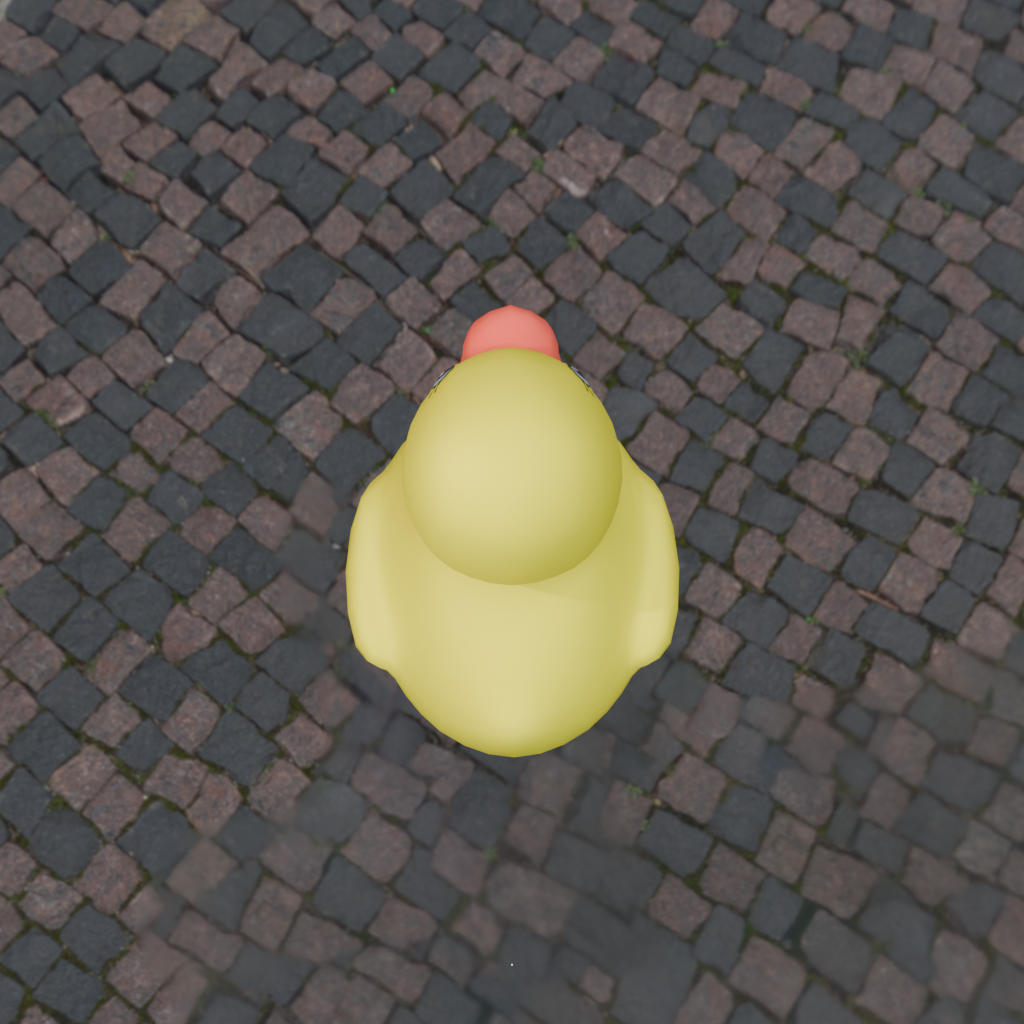
an image of a yellow rubber duck seen from <back_top> ourtyard with historic red brick buildings.